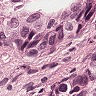
Metastatic tissue present: yes